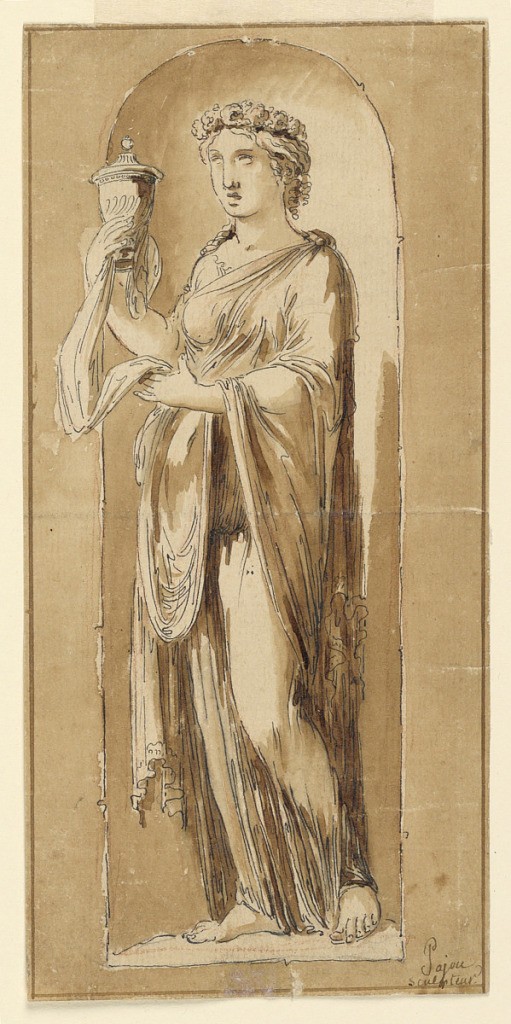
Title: Design for a Sculpture in a Niche
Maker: Augustin Pajou, 1730–1809
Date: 1780
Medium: Pen and ink, bursh with brown washes, graphite, black crayon on paper
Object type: Drawing
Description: Pysche standing in a semicircular niche holding an urn.